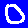
Digit: 0